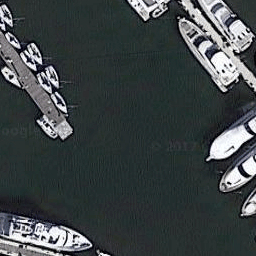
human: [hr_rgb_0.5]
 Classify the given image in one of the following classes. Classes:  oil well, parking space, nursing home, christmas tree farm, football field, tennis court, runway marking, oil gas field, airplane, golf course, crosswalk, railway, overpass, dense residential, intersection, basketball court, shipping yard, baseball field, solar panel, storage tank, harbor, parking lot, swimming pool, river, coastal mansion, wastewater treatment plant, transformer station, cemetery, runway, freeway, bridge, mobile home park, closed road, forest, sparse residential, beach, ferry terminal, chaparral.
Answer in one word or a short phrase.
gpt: harbor